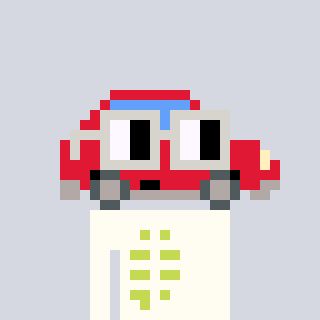
a pixel art character with square light gray glasses, a car-shaped head and a grayscale-colored body on a cool background